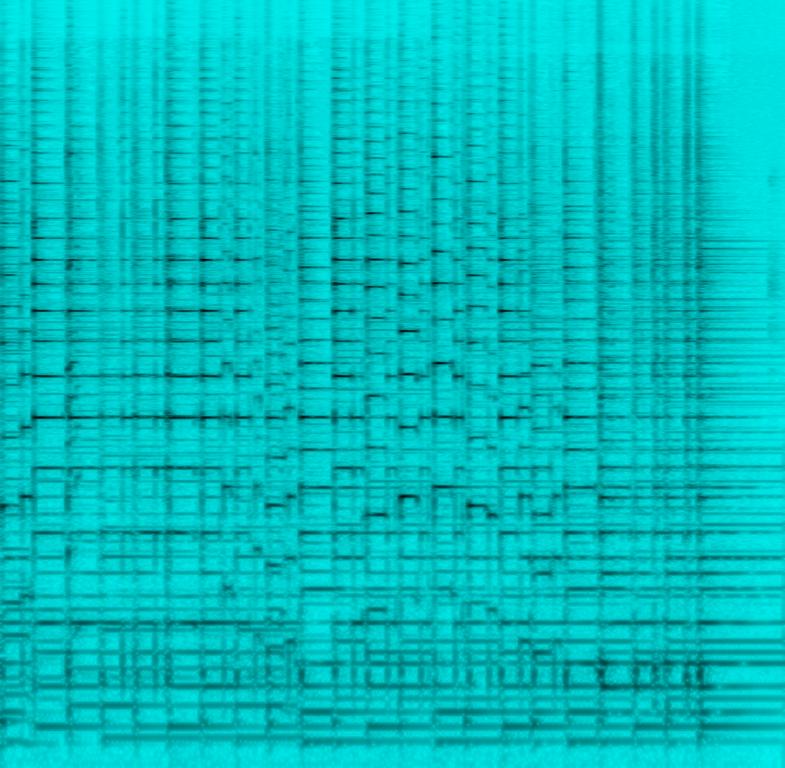
This song contains a mandolin being strummed along to a clicking sound. This song may be playing in a video-tutorial.